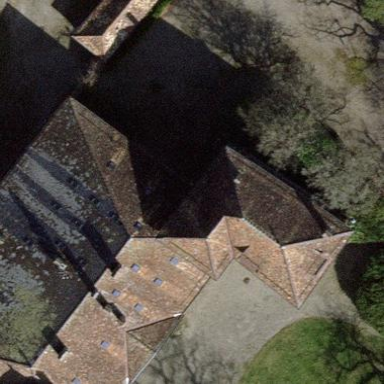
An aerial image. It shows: Stately castle with historic significance.